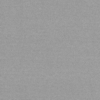
Label: dusty